Field crop: tomato
Growth stage: 1
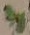
Species: solanum